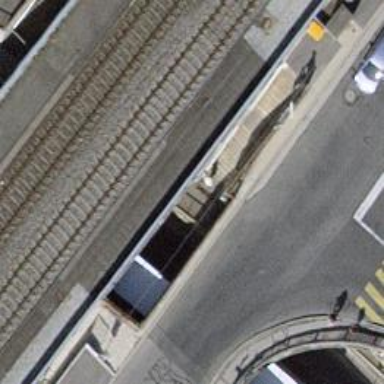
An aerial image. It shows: Footway with asphalt surface passing through tunnel.